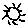
Label: sun